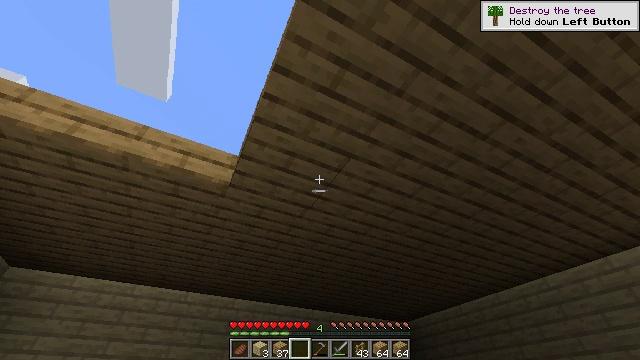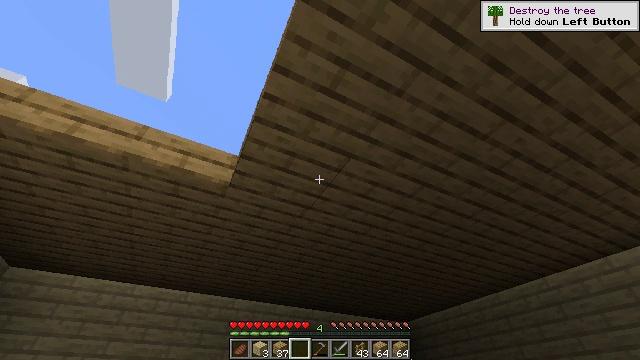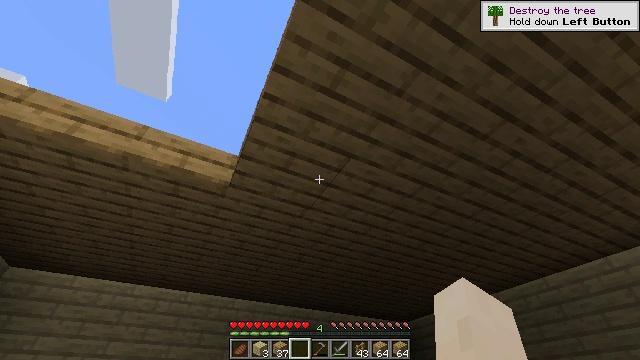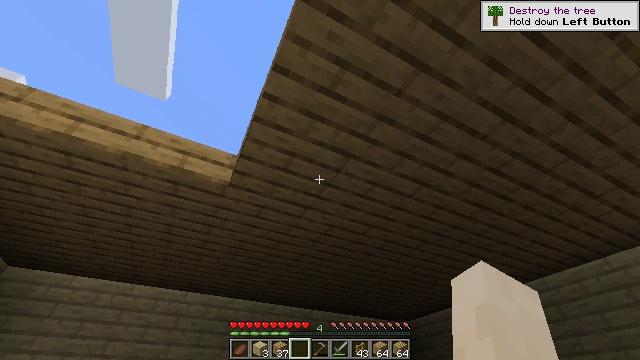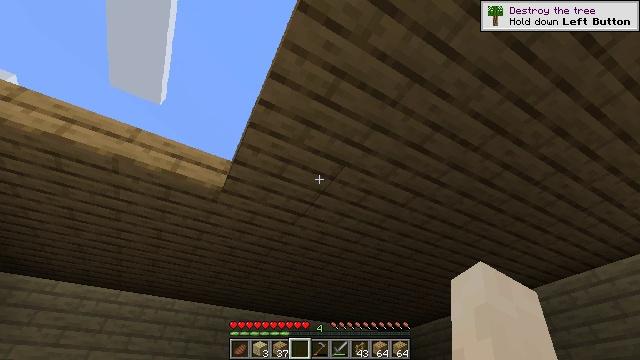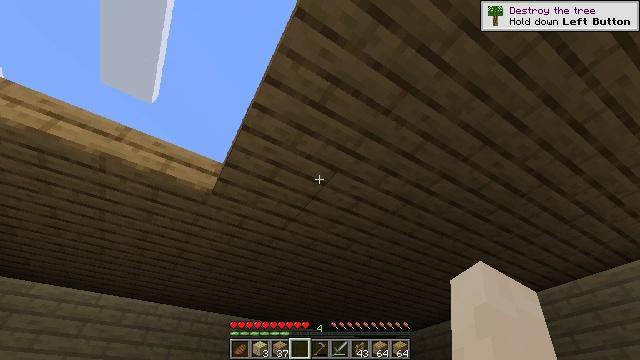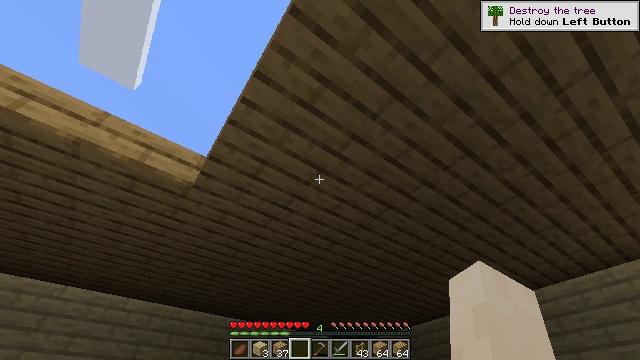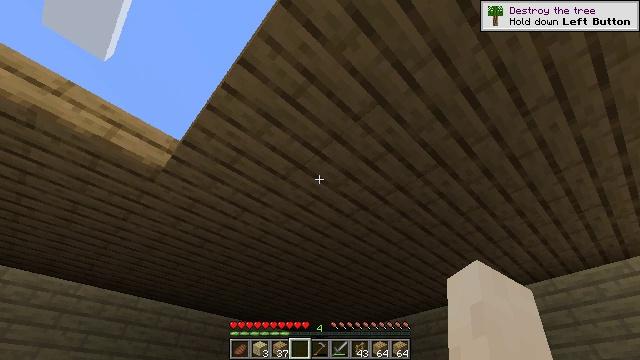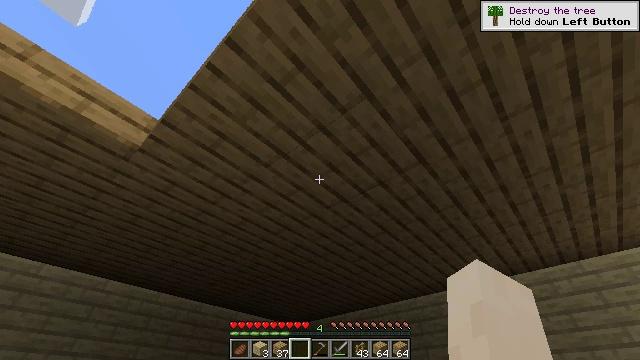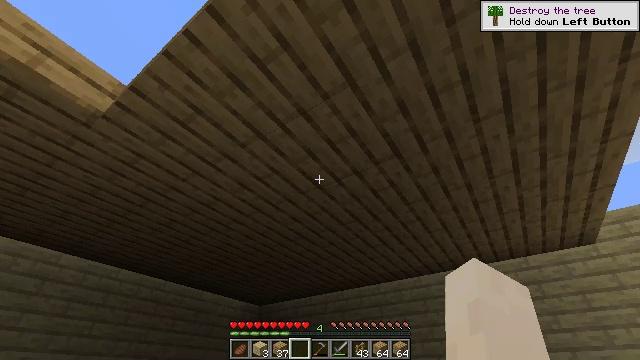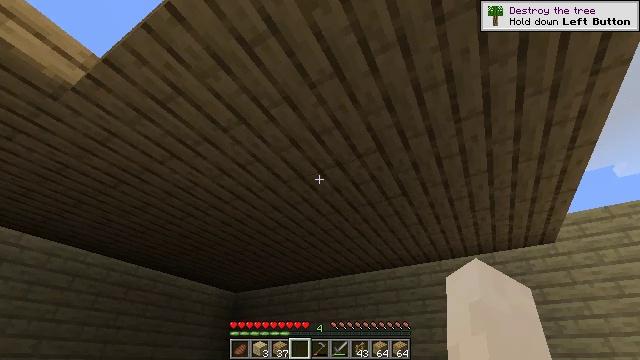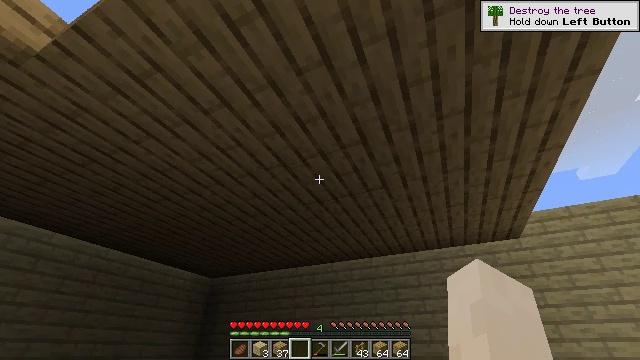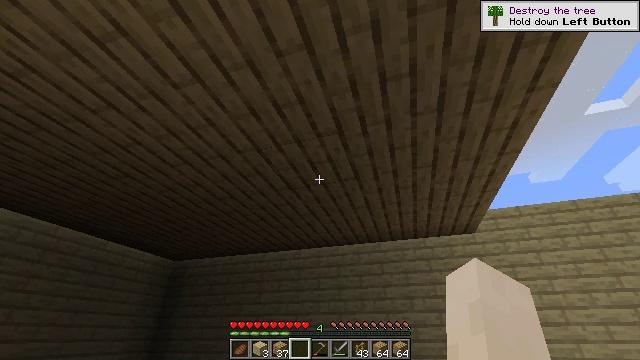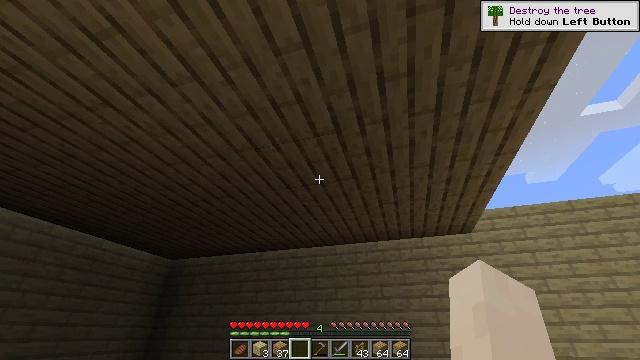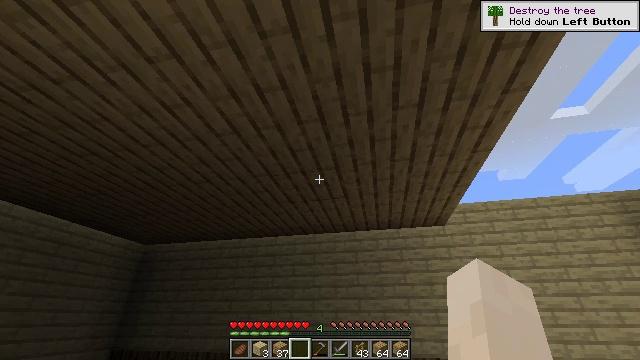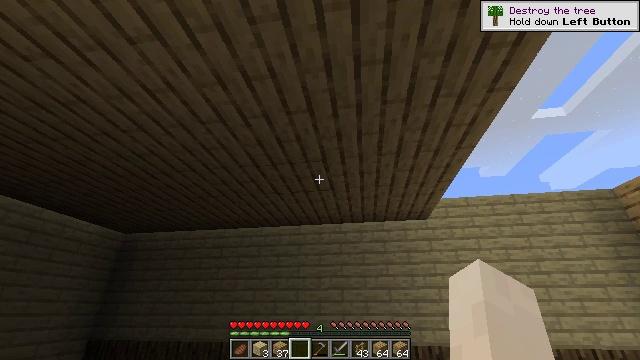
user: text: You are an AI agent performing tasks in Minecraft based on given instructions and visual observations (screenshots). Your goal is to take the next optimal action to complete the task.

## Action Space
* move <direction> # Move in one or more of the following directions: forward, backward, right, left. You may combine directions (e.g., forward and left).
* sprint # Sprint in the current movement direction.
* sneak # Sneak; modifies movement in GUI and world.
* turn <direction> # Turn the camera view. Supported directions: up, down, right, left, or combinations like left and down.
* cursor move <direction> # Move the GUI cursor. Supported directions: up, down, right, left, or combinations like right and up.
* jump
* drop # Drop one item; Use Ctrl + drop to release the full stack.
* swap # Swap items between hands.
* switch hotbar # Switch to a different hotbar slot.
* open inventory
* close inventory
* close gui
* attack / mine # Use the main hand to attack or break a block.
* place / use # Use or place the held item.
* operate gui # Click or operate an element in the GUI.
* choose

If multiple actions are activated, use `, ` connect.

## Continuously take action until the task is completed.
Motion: motion action
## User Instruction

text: Use oak planks to craft an oak slab.
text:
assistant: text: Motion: no_op
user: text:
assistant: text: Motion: no_op
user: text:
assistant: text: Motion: no_op
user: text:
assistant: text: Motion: turn right and up
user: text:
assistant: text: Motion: turn right and up
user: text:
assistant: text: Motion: turn right
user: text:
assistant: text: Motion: turn right
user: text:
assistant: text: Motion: turn right and down
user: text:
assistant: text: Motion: turn right and down
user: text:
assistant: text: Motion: turn right and down
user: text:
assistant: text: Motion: turn right and down
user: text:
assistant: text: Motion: turn right and down
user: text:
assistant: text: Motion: no_op
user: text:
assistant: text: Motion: turn right and down
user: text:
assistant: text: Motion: turn right and down
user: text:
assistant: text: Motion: turn right and down
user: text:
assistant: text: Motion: turn right and down
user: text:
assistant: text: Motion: turn right and down
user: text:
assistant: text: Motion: turn right and down
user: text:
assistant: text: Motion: turn right
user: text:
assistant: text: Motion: turn right
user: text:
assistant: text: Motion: turn right
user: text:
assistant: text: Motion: turn right
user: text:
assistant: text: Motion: no_op
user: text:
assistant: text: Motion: no_op
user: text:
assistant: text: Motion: move forward
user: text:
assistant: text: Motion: move forward
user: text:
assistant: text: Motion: move forward, turn down
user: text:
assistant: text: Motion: move forward, turn right and down
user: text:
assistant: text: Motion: move forward, turn down